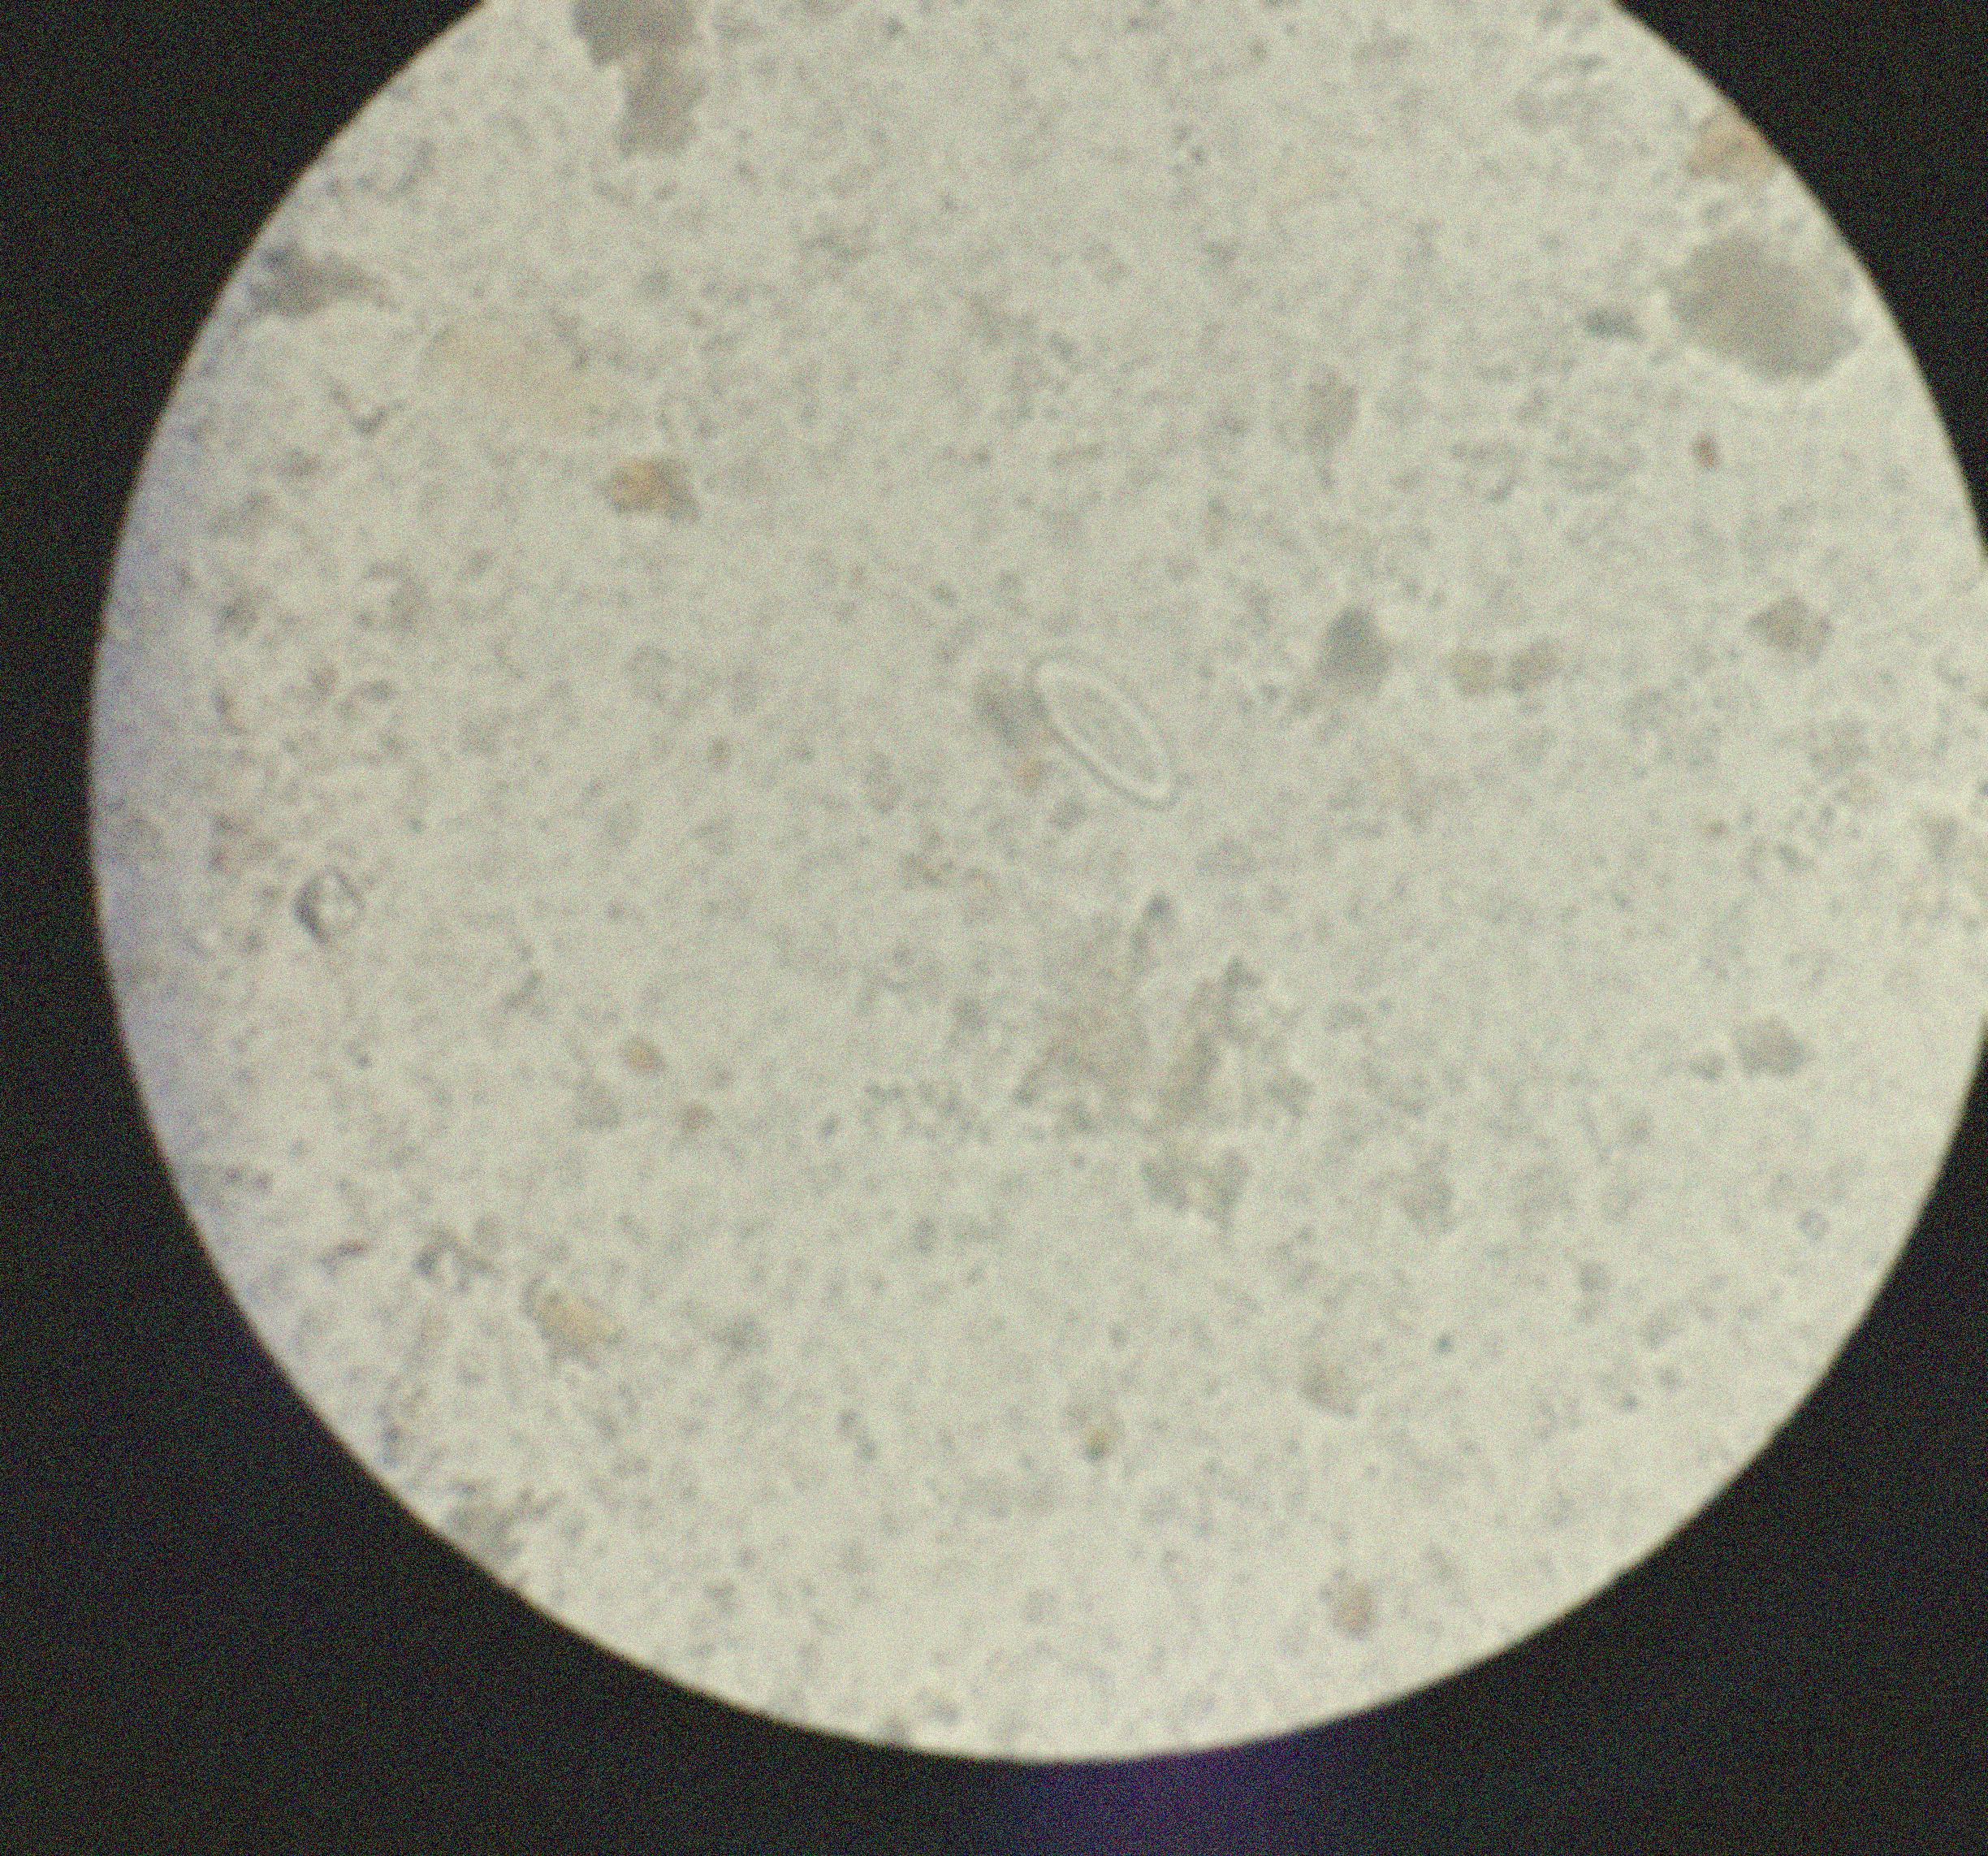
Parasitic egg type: Enterobius vermicularis